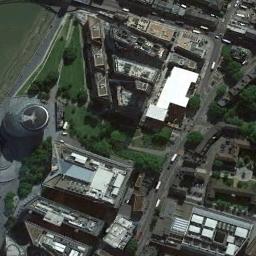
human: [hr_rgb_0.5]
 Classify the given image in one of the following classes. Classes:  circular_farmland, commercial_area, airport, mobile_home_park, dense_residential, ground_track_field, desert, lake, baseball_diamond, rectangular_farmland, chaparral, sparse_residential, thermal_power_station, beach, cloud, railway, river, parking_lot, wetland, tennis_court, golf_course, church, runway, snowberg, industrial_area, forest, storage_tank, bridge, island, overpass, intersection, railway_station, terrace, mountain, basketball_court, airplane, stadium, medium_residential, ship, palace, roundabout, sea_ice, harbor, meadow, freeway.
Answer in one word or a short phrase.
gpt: commercial_area